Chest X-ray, PA view. Patient: 68 years old, sex M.
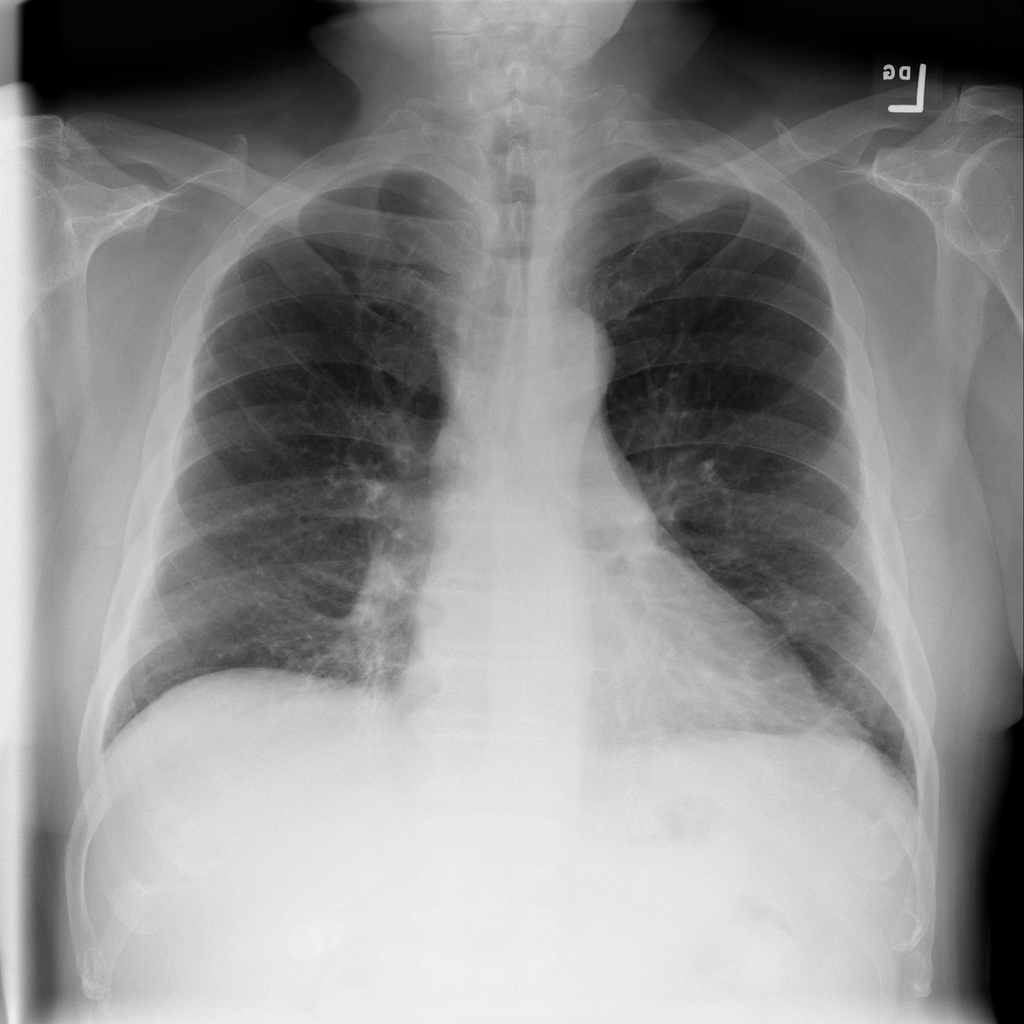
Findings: No Finding